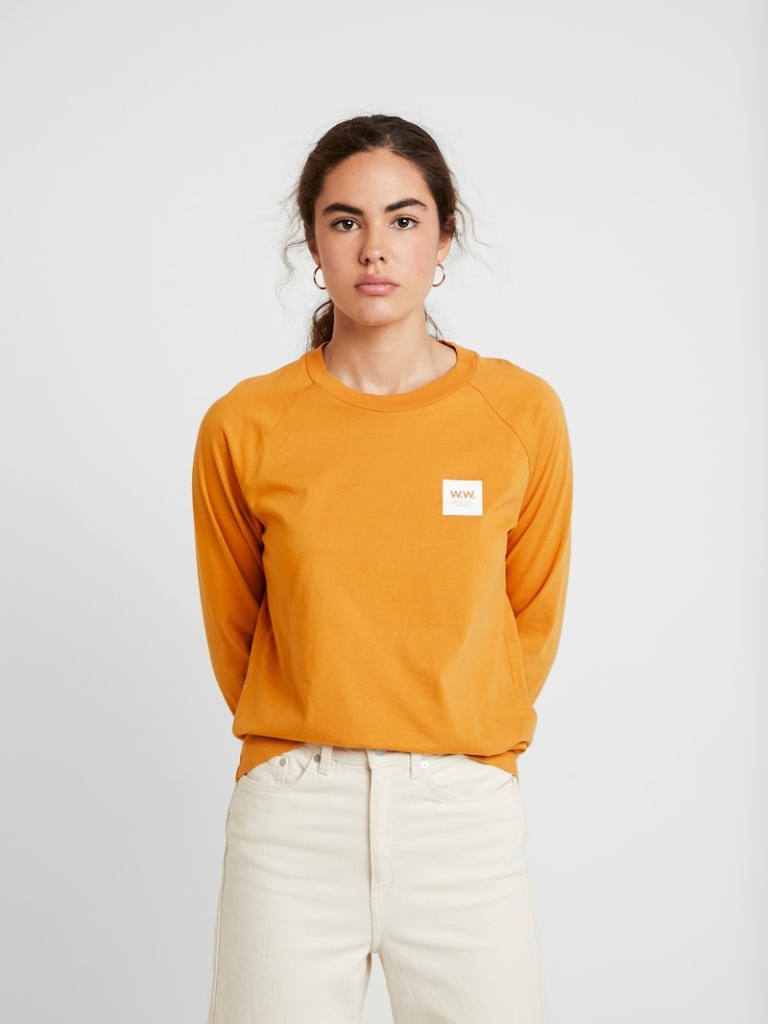
cotton relaxed a long-sleeved with the sleeves down hip length Untucked crew sweatshirt